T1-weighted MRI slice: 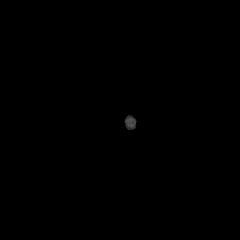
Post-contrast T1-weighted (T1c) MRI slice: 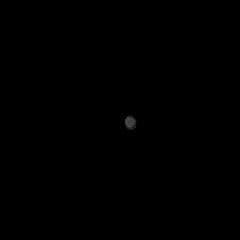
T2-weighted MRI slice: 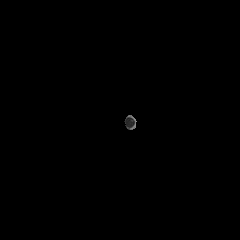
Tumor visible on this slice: yes